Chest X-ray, PA view. Patient: 56 years old, sex F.
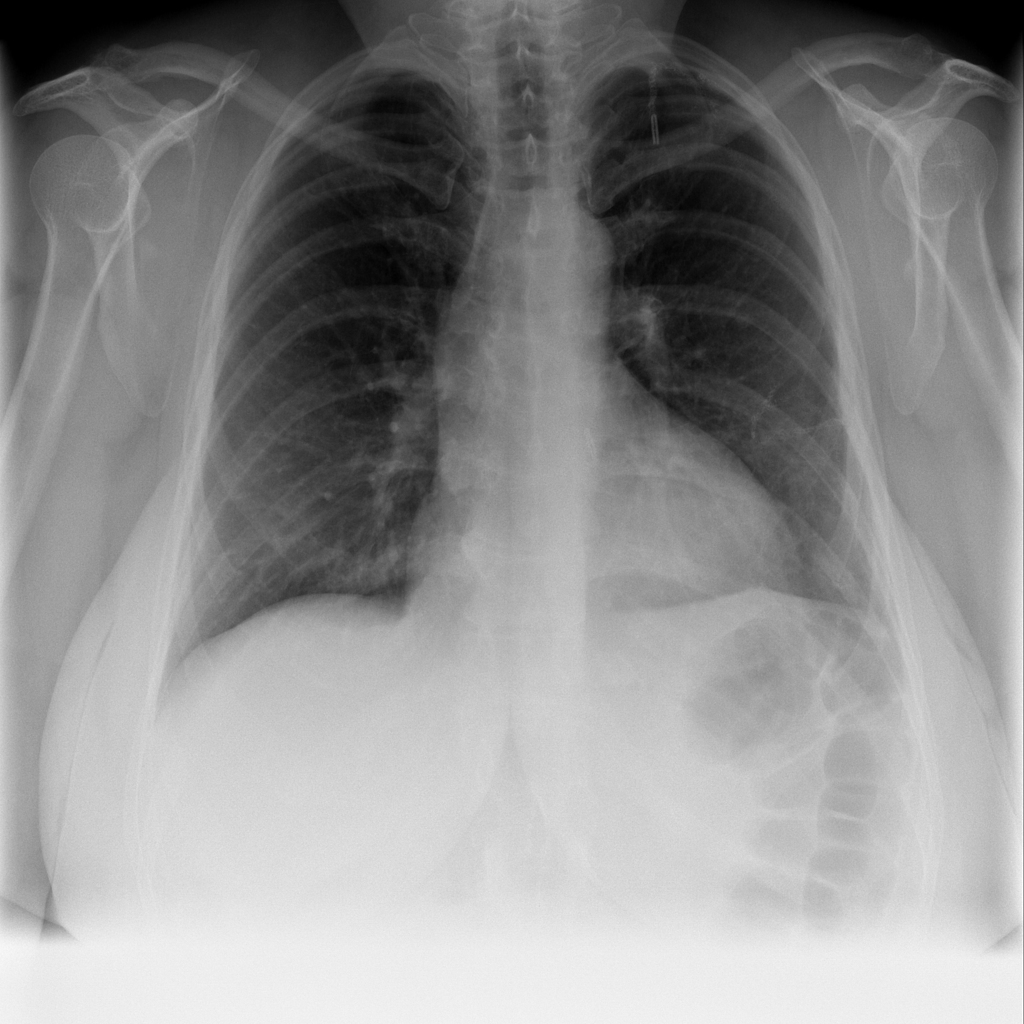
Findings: Fibrosis